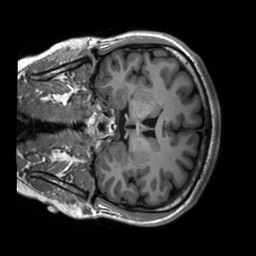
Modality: T1w
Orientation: coronal
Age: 21
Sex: female
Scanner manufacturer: siemens
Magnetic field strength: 3 T
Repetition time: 2.53 s
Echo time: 0.00227 s